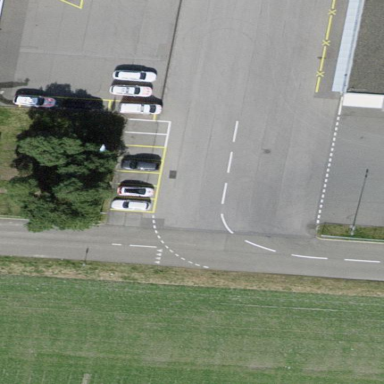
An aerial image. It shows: Street-side parking lot with asphalt surface.